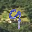
Label: 9